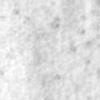
Label: no_change